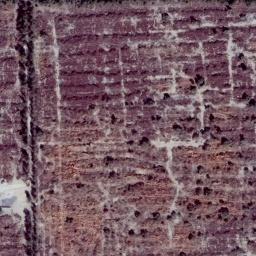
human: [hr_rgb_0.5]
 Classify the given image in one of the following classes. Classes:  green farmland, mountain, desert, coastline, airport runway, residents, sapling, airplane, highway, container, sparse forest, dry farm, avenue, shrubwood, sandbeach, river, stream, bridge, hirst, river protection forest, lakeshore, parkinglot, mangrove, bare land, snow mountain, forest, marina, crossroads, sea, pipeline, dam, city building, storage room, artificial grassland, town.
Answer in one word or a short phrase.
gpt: dry farm